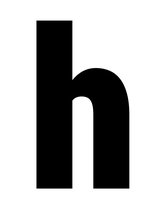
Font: Roboto_Condensed_Black